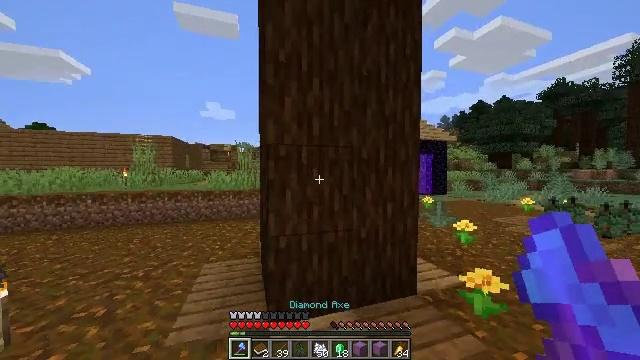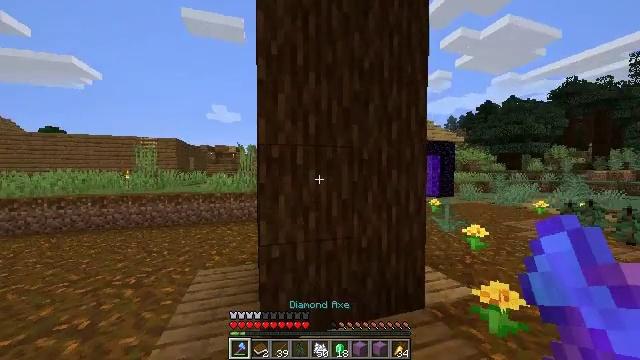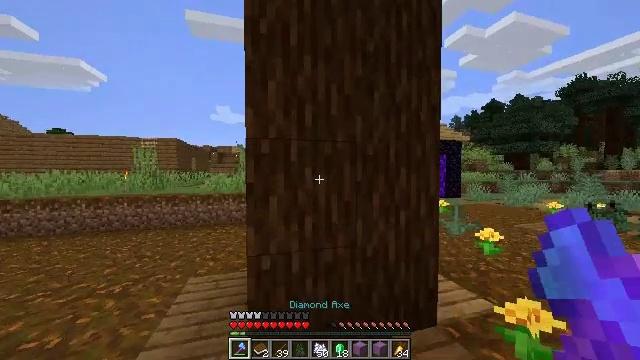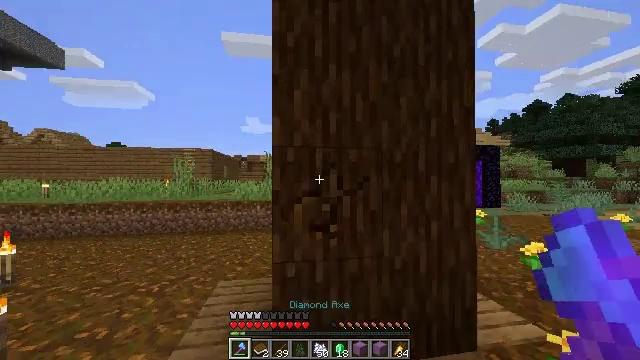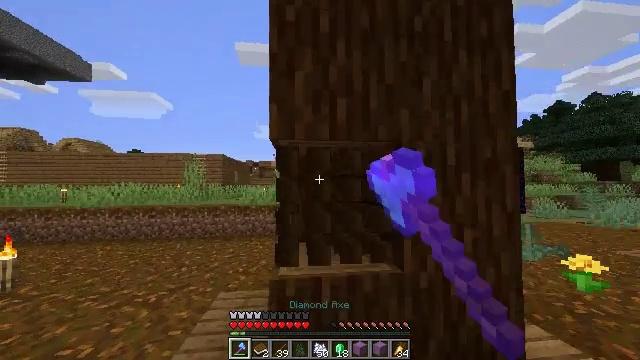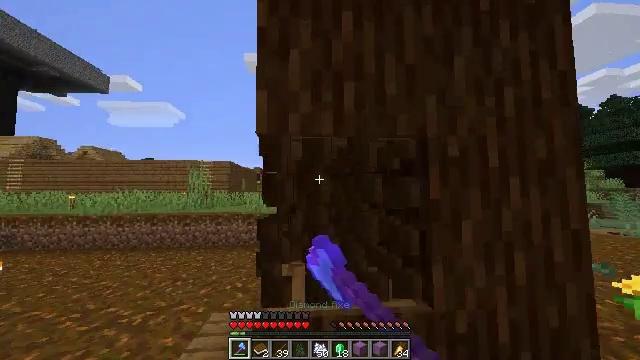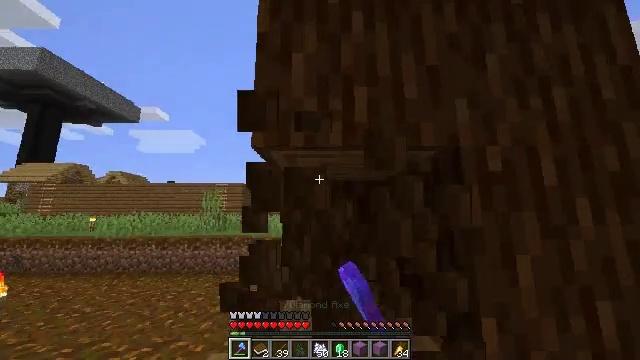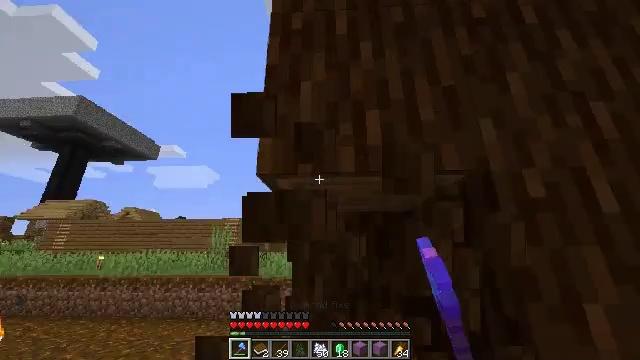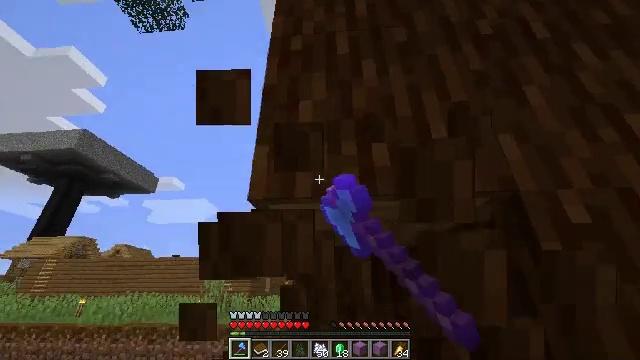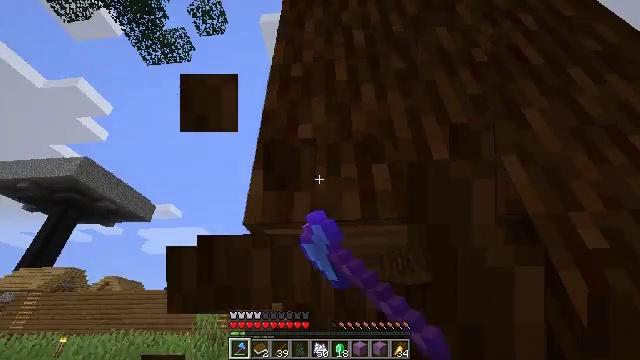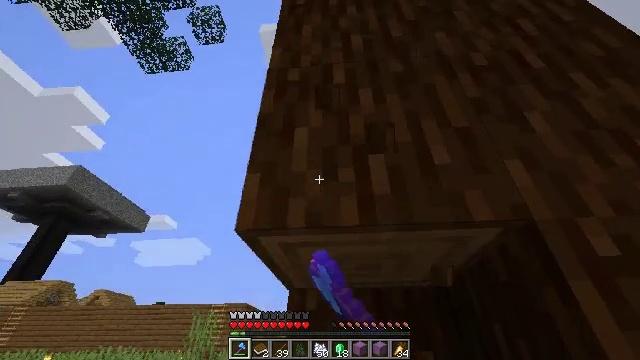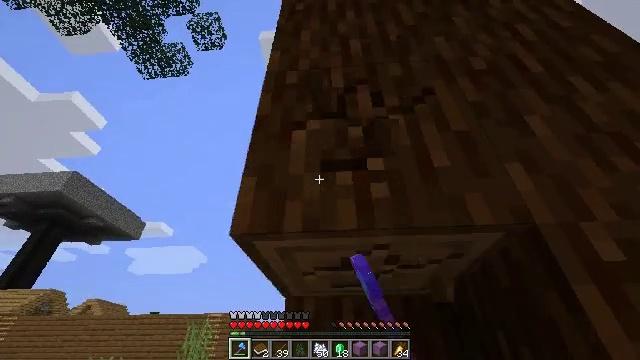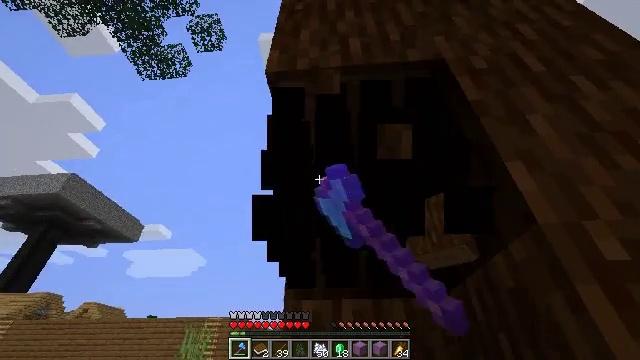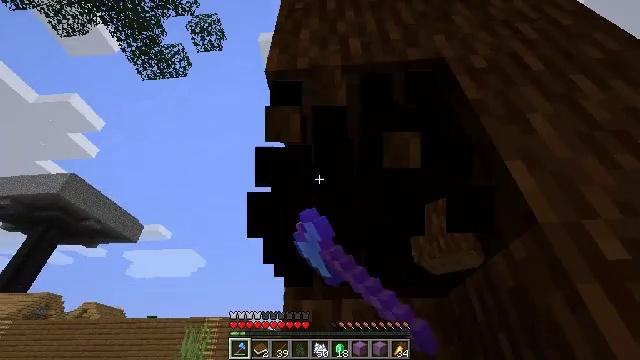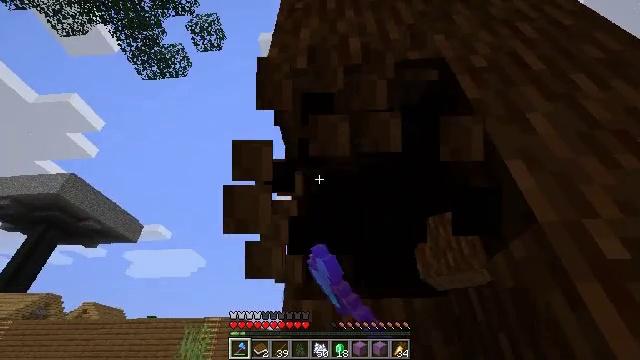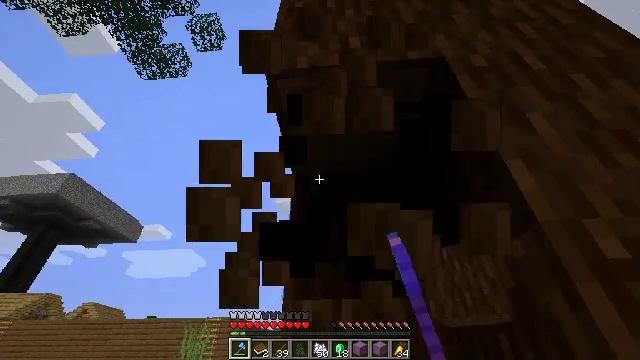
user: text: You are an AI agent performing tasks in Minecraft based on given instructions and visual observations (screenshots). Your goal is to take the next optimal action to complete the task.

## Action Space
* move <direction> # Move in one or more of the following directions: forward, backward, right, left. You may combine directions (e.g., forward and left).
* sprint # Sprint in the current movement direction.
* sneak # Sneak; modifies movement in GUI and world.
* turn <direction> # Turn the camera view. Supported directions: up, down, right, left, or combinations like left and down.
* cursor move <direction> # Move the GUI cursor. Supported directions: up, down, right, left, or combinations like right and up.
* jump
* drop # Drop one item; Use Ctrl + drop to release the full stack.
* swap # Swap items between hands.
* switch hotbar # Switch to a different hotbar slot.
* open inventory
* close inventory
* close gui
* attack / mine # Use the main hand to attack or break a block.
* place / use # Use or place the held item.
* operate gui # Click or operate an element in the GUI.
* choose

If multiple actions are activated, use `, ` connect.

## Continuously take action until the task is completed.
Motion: motion action
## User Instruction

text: Collect spruce log for building materials.
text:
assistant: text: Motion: move forward, sprint, turn left
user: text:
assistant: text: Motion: move forward, sprint
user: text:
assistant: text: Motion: move forward, sprint, turn left and up, attack / mine
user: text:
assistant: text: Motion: move forward, sprint, turn left and up, attack / mine
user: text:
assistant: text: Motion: move forward, sprint, turn left and up, attack / mine
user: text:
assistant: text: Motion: turn left and up, attack / mine
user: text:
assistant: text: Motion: turn left and up, attack / mine
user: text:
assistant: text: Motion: turn left and up, attack / mine
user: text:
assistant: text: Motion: turn up, attack / mine
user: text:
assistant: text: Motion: turn up, attack / mine
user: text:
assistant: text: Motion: turn up, attack / mine
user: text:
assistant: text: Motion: attack / mine
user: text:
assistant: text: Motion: attack / mine
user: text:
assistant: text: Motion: attack / mine
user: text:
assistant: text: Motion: attack / mine
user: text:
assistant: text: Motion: turn right and down, attack / mine
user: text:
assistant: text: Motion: turn right and down, attack / mine
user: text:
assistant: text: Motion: attack / mine
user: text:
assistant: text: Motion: attack / mine
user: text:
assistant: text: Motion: move forward, attack / mine
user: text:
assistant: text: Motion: move forward, attack / mine, jump
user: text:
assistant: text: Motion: move forward, attack / mine, jump
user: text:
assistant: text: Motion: move forward, attack / mine, jump
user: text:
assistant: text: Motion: move forward, turn right and up, attack / mine, jump
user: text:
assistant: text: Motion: move forward, turn up, attack / mine, jump
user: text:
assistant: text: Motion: move forward, turn left and up, attack / mine
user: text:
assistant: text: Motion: move forward, turn up, attack / mine
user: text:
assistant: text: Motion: move forward, turn up, attack / mine
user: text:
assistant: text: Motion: move forward, turn up, attack / mine
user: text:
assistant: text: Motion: move forward, turn up, attack / mine